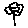
Label: flower